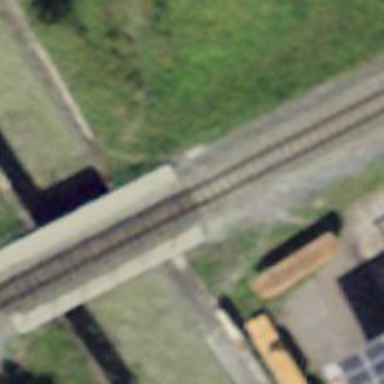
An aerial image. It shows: Narrow-gauge railway bridge with contact line electrification.